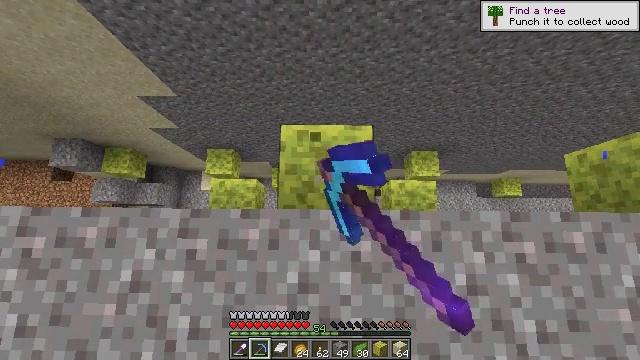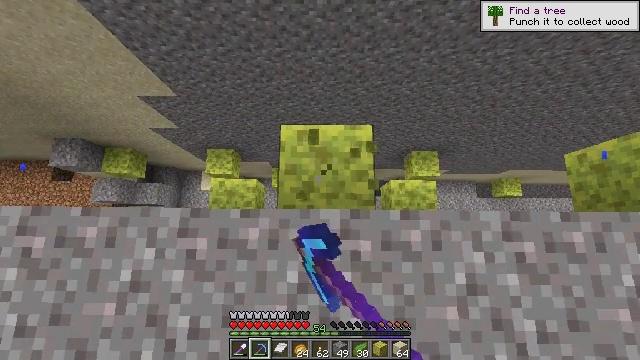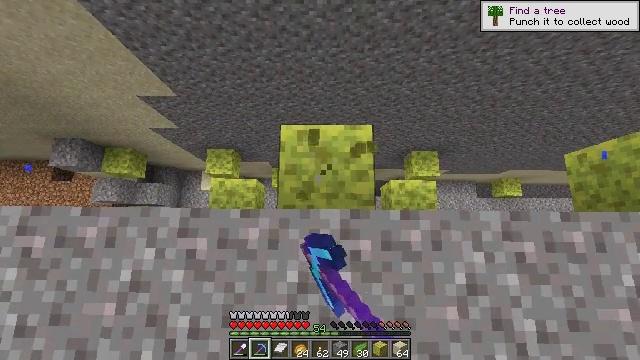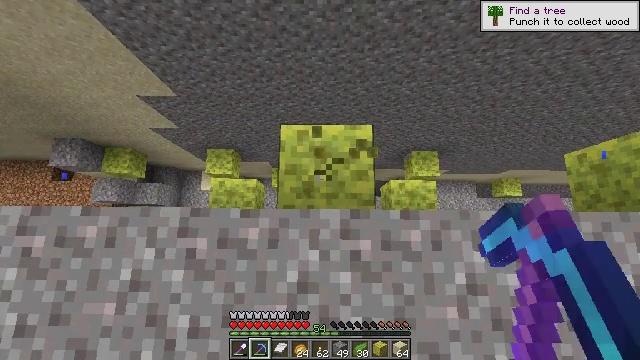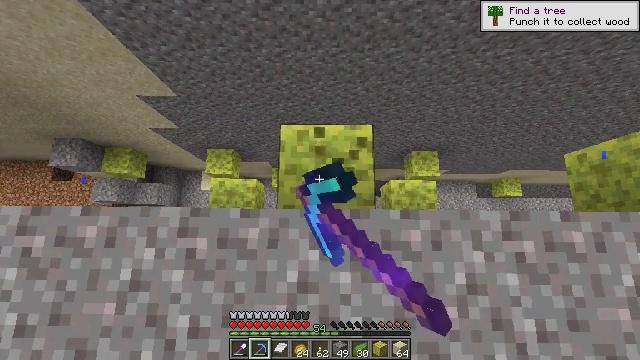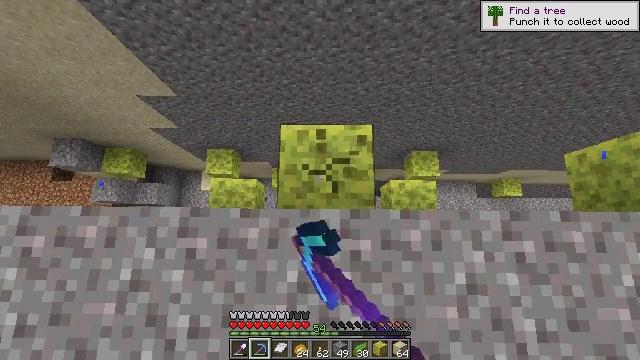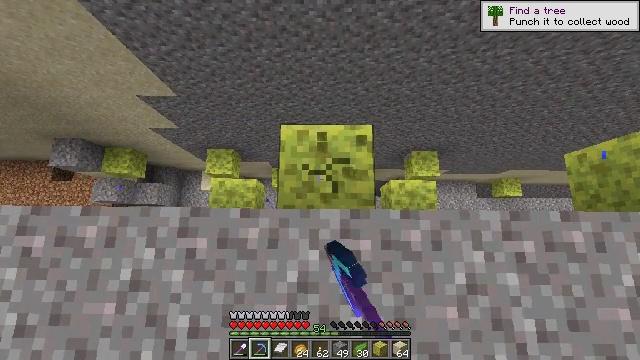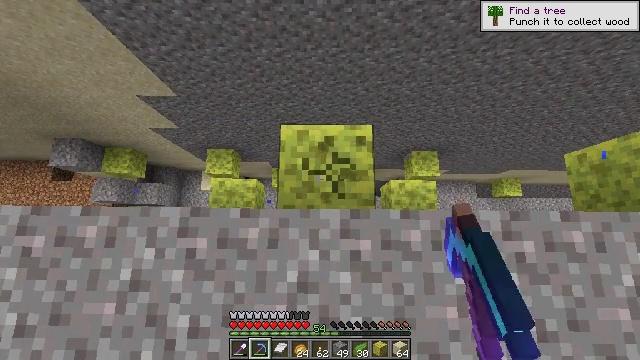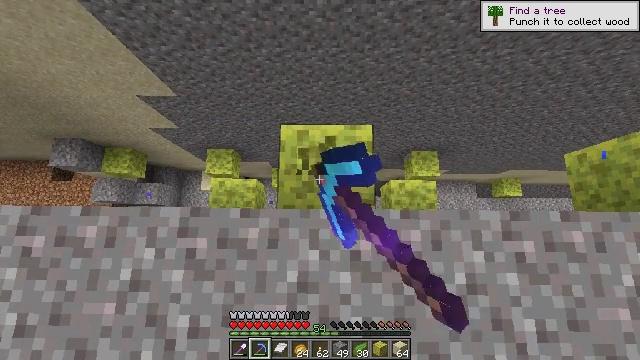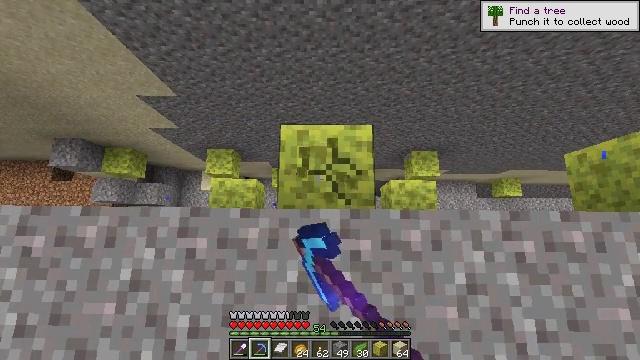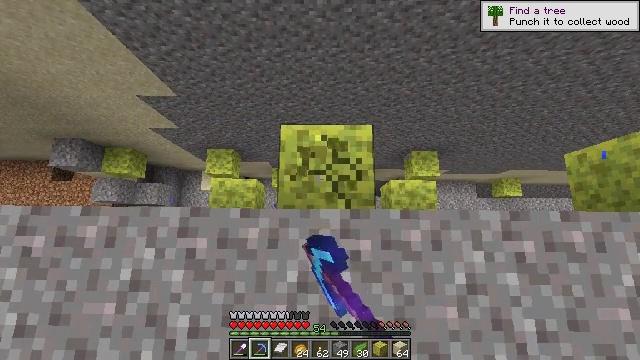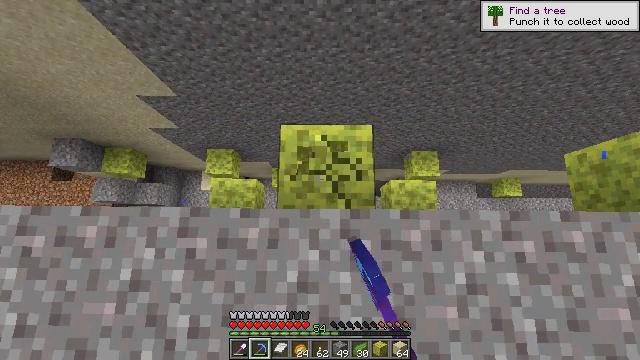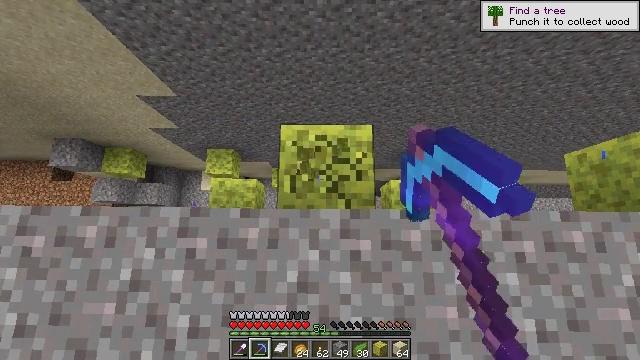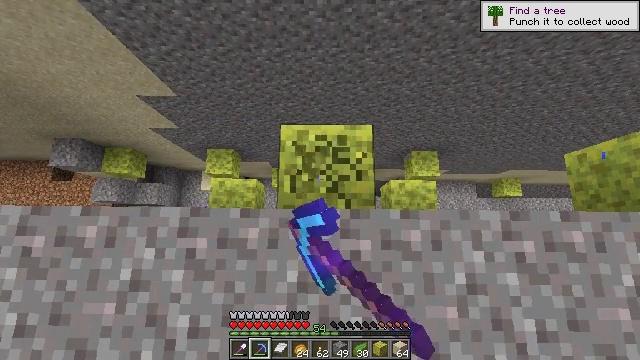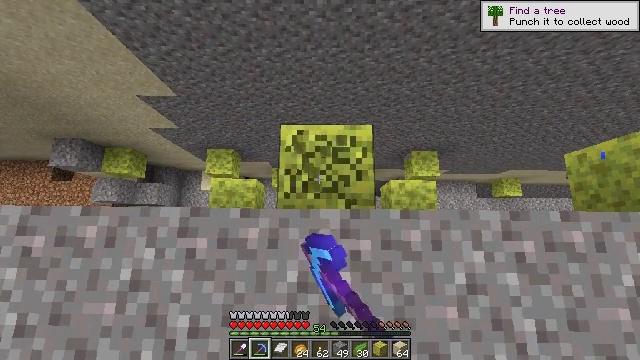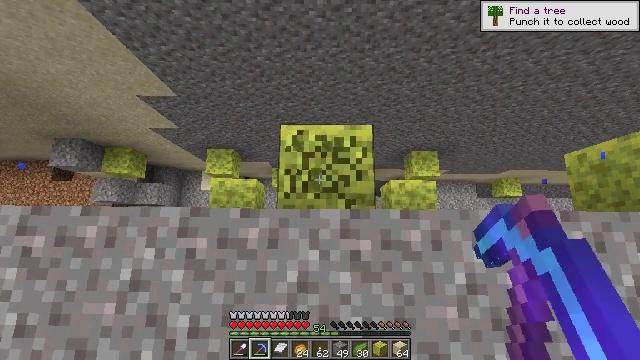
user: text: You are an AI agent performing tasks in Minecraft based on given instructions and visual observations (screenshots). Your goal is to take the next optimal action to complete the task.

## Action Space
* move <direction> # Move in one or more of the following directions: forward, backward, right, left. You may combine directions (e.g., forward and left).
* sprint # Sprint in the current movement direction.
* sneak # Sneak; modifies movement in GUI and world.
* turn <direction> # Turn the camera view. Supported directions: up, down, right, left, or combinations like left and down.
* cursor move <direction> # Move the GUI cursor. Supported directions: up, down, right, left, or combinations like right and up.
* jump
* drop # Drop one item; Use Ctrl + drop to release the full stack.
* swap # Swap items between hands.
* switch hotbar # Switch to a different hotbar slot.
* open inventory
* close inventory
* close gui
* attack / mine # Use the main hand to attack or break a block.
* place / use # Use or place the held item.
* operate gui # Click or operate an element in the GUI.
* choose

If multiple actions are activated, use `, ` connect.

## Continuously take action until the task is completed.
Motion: motion action
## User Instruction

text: Destroy the wet sponge to pick it up.
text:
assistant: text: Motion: attack / mine
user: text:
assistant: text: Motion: attack / mine
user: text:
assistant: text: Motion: attack / mine
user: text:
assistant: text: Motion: attack / mine
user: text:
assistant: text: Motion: attack / mine
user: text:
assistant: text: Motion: attack / mine
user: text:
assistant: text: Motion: attack / mine
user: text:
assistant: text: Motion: attack / mine
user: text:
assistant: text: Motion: attack / mine
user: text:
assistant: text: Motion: attack / mine
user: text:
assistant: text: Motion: attack / mine
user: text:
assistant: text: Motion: attack / mine
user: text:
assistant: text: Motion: attack / mine
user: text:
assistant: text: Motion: attack / mine
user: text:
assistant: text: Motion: attack / mine
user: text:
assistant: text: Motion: attack / mine
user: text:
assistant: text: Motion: attack / mine
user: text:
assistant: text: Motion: attack / mine
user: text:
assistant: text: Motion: attack / mine
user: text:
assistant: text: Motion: move right, attack / mine
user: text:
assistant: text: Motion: move right, attack / mine
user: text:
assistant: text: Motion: move right, attack / mine
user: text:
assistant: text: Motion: move right
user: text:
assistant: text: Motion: move right
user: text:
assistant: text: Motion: move right
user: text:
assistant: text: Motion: move right
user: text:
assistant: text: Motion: move right
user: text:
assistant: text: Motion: move right
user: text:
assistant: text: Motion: move right
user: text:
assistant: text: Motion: move right